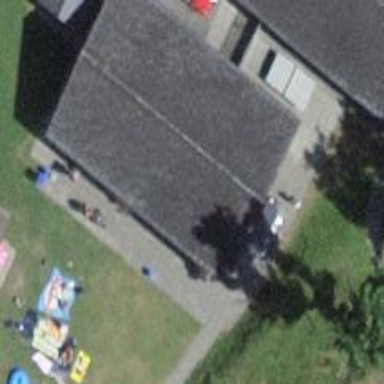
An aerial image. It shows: Kiosk.